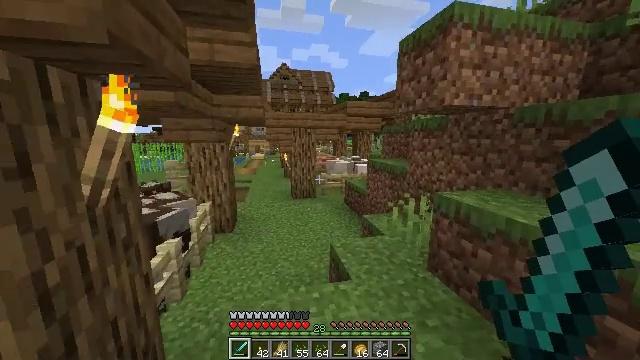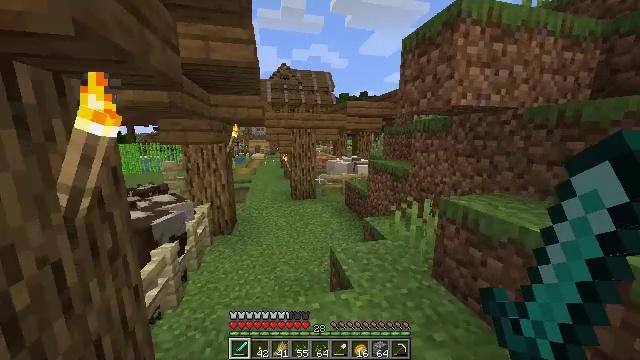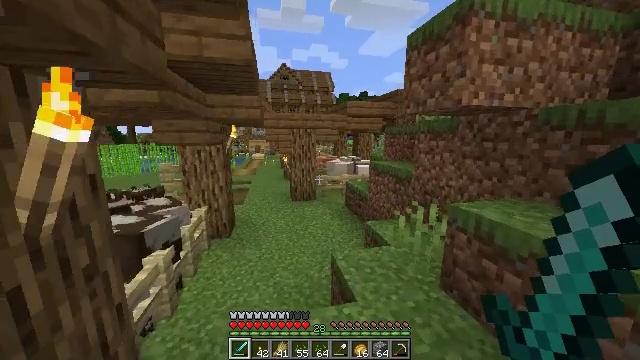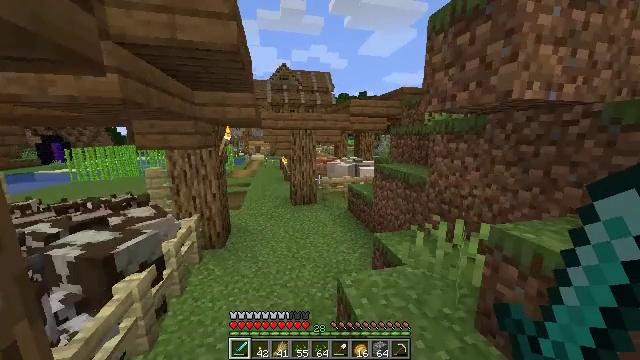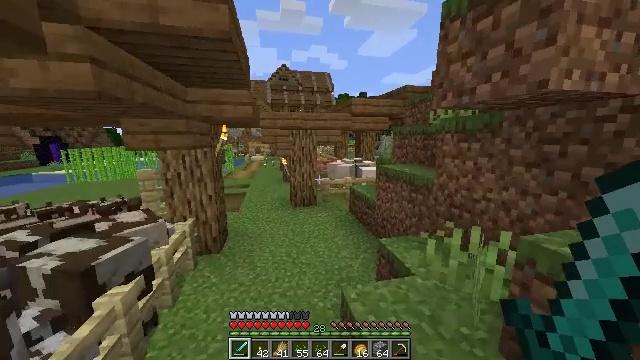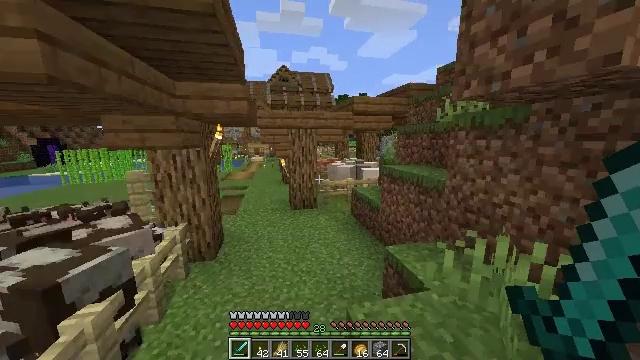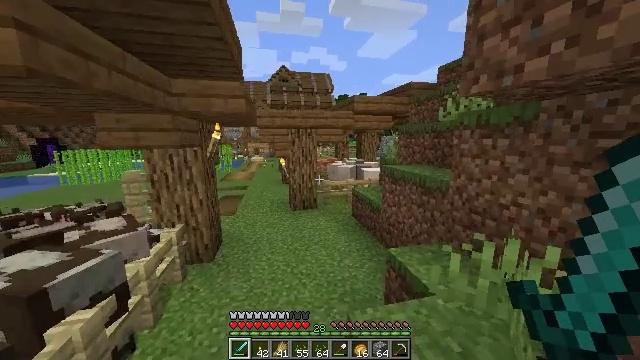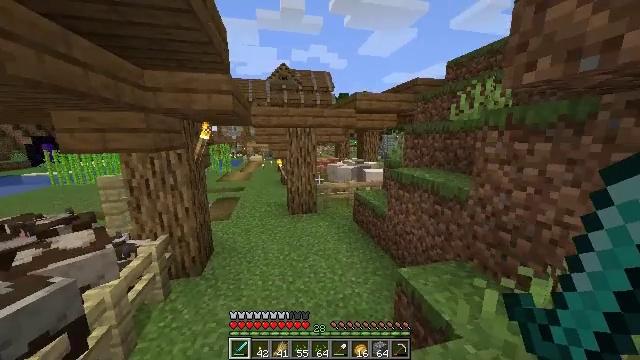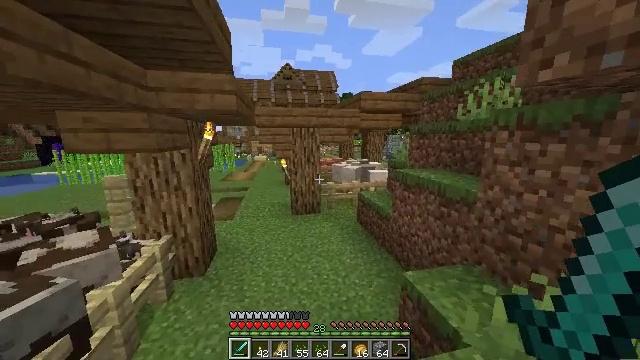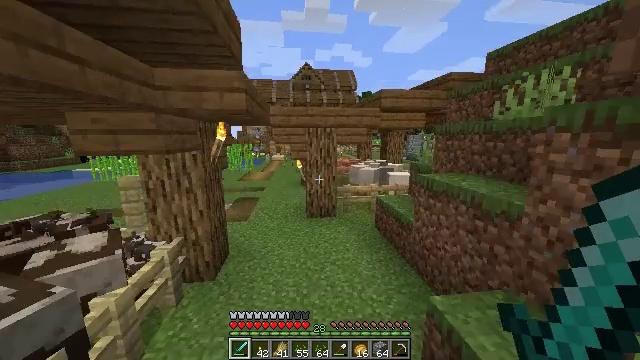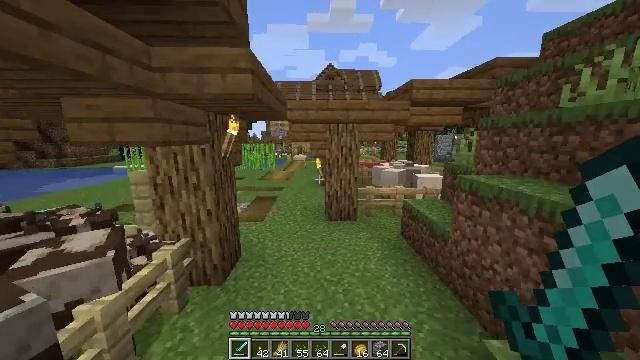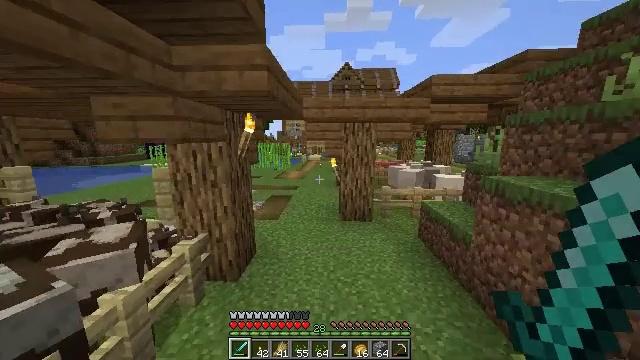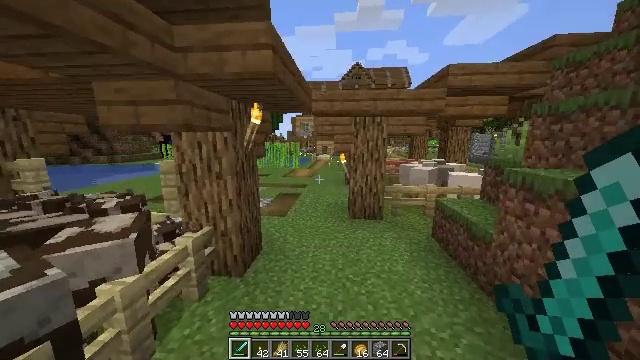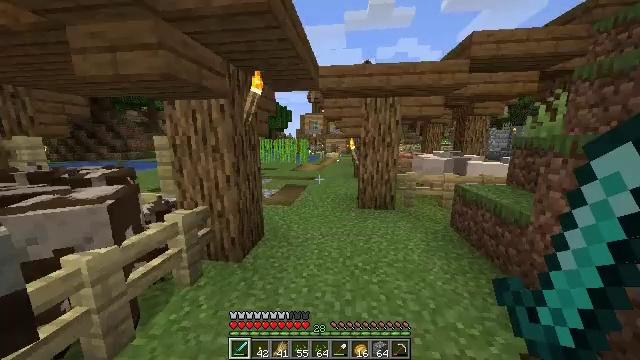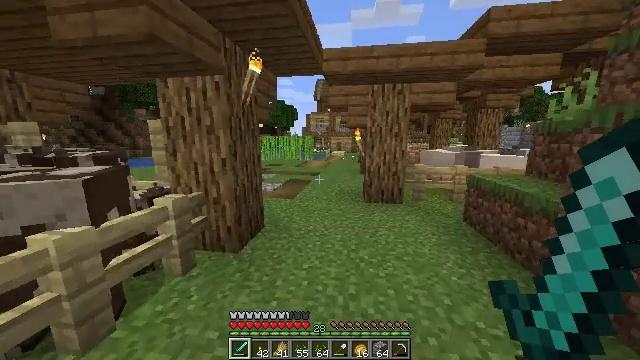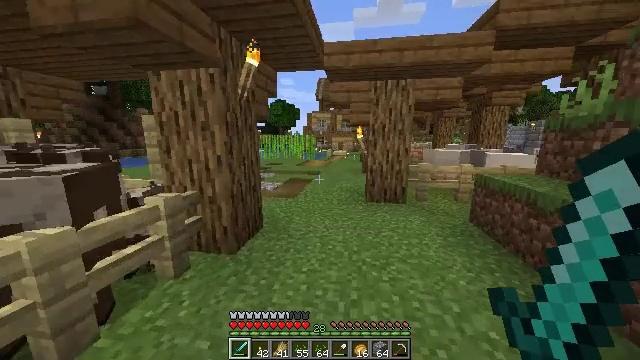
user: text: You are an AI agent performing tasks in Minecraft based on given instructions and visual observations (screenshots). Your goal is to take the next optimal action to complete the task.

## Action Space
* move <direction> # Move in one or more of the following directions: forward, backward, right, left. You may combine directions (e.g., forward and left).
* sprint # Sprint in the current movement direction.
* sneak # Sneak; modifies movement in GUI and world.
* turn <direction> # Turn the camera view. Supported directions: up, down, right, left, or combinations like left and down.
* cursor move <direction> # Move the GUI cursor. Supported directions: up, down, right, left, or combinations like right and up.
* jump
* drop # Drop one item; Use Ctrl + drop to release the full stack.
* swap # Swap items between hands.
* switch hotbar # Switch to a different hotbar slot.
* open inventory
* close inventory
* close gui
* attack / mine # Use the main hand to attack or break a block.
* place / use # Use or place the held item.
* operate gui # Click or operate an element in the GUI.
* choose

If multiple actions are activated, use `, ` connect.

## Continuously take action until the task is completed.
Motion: motion action
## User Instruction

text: Make a baked potato using a furnace.
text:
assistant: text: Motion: move forward
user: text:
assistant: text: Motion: move forward
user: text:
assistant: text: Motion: move forward
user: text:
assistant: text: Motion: move forward
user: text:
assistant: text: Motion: move forward
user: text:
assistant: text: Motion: move forward
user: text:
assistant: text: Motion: move forward
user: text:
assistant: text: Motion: move forward, turn left
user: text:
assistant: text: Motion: move forward, turn left
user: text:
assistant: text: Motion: move forward, turn left
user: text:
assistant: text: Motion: move forward, turn left
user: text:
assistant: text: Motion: move forward, turn left
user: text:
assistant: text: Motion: move forward, turn left
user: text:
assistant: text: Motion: move forward, turn left
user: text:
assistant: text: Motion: move forward
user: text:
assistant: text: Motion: move forward
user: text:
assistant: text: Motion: move forward
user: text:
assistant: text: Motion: move forward
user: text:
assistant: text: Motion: move forward
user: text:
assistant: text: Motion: move forward
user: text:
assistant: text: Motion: move forward
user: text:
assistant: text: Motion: move forward
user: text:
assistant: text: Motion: move forward
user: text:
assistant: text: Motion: move forward
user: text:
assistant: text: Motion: move forward
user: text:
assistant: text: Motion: move forward
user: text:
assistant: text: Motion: move forward
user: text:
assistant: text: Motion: move forward
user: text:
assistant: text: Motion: move forward
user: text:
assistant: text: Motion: move forward